Question: I am creating a new sample application, where I try to connect to a MongoDB database through Mongoose.
I create a new schema in my 'service.js' file, but I get the following error when I run 'nodemon app.js': '"ReferenceError: Schema is not defined"'
'''
var http = require('http');
var express = require('express');
var serials = require('./service');
var app = express();
var mongoose = require('mongoose');
var port = 4000;
app.listen(port);
mongoose.connect('mongodb://localhost:27017/serialnumbers')
app.get('/api/serials',function(req,res){
serials.getSerial(req, res, function(err, data) {
res.send(data);
});
});
'''
'''
var mongoose = require('mongoose');
var serialSchema = new Schema({
serial: {type: String},
game: {type: String},
date: {type: Date, default: Date.now},
});
mongoose.model('serials', serialSchema);
exports.getSerial = function(req,res,cb) {
mongoose.model('serials').find(function(err,data) {
cb(err,data);
});
};
'''
I saw an answer here on StackOverflow that referenced it could be the version of Mongoose. But 'npm list' gives me this:

Any idea what I am doing wrong?
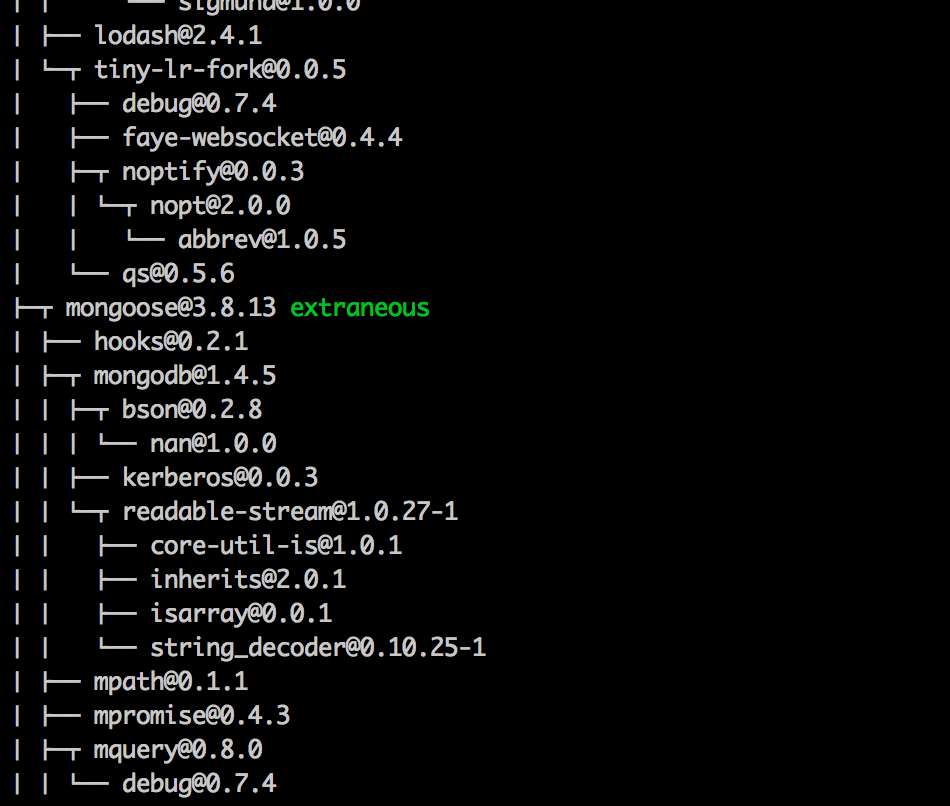
Answer: Exactly, in your 'Service.js', what is 'Schema'? You don't have an object named 'Schema'.
'''
...
var serialSchema = new Schema({
^^^^^^
'''
change it to 'mongoose.Schema' then it will be fine.